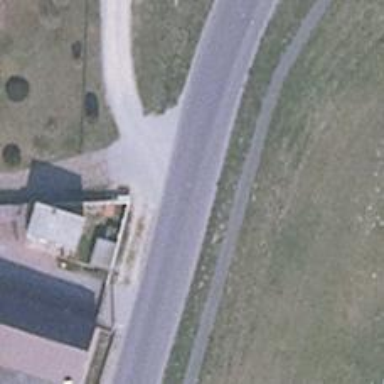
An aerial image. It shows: Secondary road with asphalt surface running alongside dyke embankment.